Interaction volume radius: 5 \u00c5
Interaction volume height: 10 \u00c5
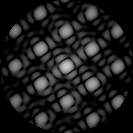
Disorder parameter: 0.09705